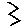
Label: zigzag